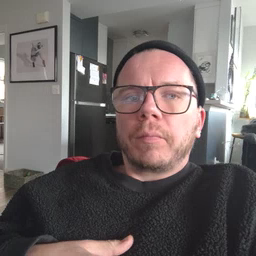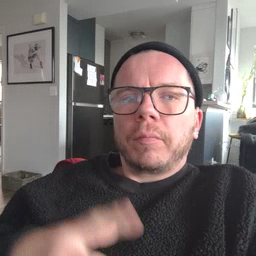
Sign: scissors